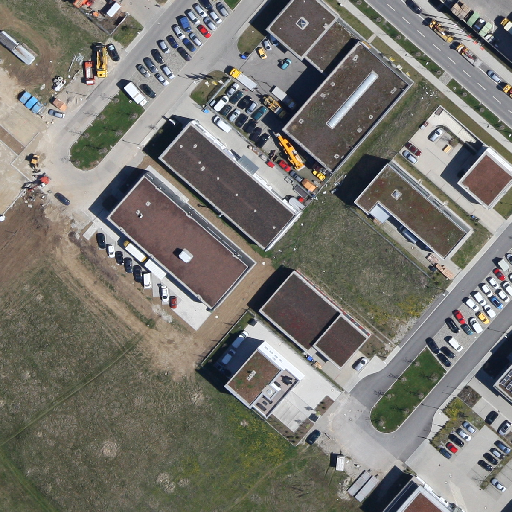
Referring expression: long truck in the parking area